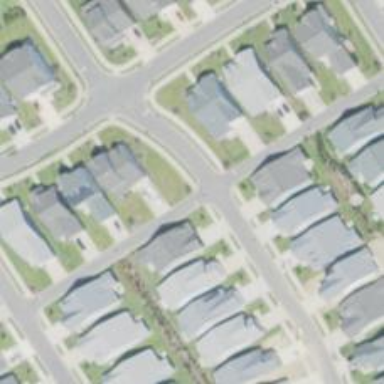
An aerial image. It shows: Alleyway designated as service road.